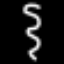
Label: squiggle